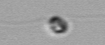
Label: flagellate